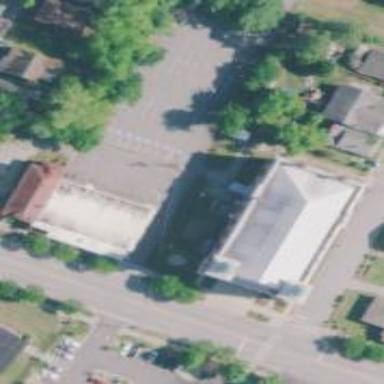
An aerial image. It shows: Building serving as place of worship.